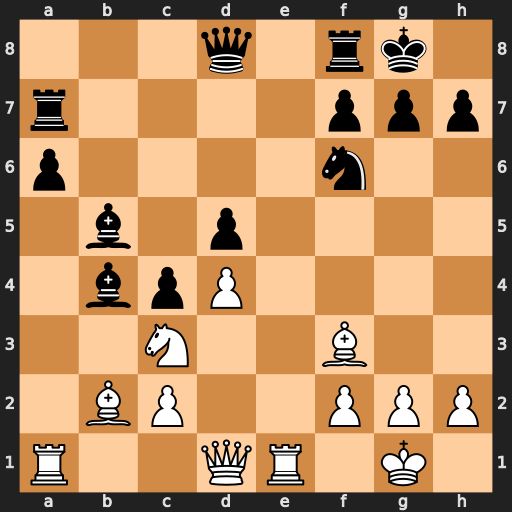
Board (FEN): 3q1rk1/r4ppp/p4n2/1b1p4/1bpP4/2N2B2/1BP2PPP/R2QR1K1
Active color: w
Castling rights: -
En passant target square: -
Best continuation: Nxb5 Bxe1 Nxa7